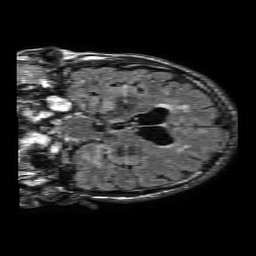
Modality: FLAIR
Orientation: coronal
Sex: male
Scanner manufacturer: philips
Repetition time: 11 s
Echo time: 0.125 s